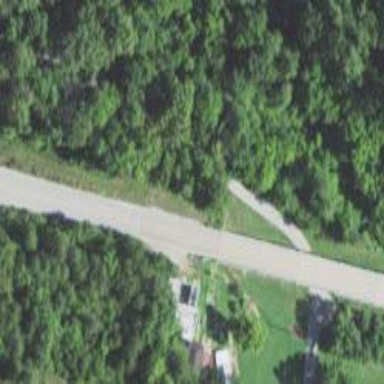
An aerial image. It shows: Secondary road crossing over beam bridge.